Field crop: maize
Growth stage: 2
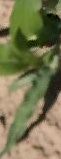
Species: maize